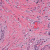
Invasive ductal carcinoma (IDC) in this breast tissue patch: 0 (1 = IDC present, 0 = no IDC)